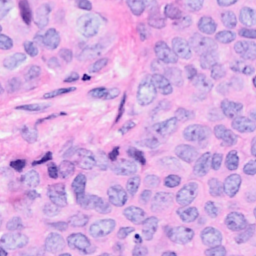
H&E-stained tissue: Breast